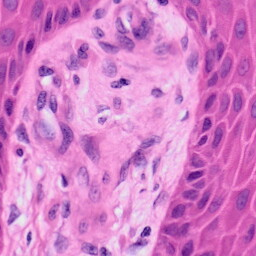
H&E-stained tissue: Skin